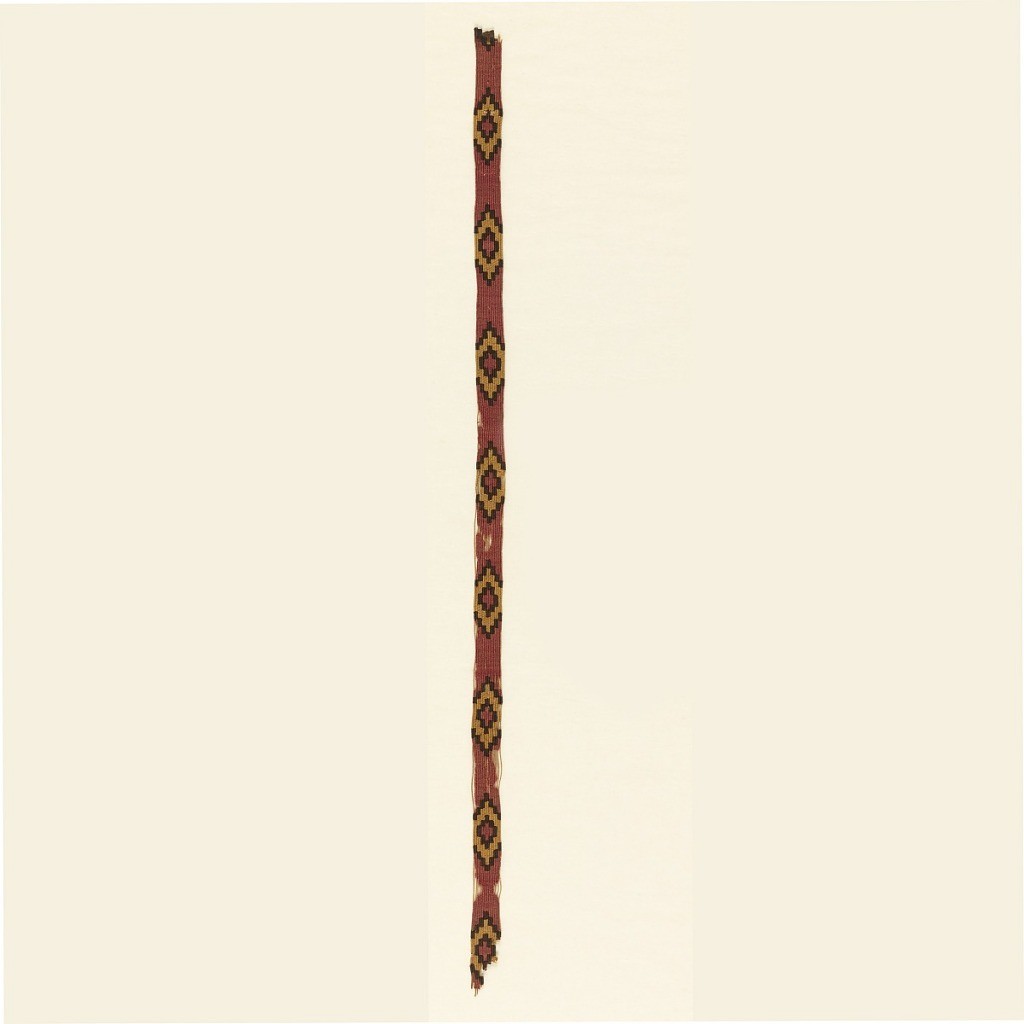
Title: Band
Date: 1000–1450 (crossed out and marked 'Wari')
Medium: linen warp, wool weft Technique: slit tapestry, double faced, wefts perpendicular to warp; sides intact, and ends cut
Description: Narrow band, linen warps and wool wefts in slit tapestry. Dark red background with repeated design unit of stepped cross within stepped diamond shape in yellow, black and red.